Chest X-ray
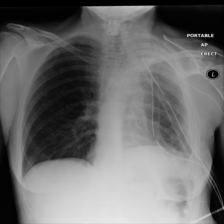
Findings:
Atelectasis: negative
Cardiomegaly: negative
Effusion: negative
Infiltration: positive
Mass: negative
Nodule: negative
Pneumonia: negative
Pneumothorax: positive
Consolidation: negative
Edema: negative
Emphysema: negative
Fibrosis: negative
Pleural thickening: negative
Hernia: negative